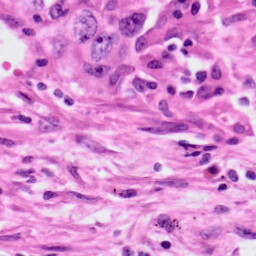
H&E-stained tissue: Lung